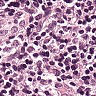
Metastatic tissue present: no